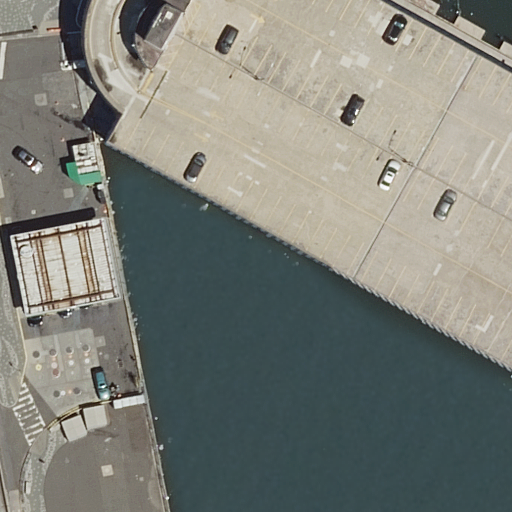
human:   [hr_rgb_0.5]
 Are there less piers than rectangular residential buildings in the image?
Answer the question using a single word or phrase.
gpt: no

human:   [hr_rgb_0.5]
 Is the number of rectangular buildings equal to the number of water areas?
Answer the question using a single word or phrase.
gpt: yes

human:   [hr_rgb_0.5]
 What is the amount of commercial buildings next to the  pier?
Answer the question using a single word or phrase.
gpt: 0

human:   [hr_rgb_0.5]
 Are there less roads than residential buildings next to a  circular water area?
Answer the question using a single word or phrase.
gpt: no

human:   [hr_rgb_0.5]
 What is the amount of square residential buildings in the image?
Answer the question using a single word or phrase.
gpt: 0

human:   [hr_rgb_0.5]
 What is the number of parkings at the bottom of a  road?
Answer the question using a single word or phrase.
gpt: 1

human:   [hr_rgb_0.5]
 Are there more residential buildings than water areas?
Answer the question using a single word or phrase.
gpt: no

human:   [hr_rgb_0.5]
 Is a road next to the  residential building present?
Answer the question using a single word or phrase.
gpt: yes

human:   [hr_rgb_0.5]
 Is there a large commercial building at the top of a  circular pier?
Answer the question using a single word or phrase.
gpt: no

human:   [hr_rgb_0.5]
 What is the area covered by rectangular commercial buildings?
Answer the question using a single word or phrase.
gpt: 0m2

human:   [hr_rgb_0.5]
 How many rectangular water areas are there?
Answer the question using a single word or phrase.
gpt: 0

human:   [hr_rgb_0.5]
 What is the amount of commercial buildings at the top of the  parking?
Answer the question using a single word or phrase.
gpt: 0

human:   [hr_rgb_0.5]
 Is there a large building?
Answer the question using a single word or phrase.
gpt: yes

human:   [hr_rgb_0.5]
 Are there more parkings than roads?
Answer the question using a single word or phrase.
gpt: no

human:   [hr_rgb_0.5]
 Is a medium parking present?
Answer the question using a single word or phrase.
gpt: no

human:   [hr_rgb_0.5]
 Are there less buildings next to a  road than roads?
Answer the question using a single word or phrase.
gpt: yes

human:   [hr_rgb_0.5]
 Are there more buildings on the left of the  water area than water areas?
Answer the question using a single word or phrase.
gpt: no

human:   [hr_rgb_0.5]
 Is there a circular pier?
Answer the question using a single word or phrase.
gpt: no

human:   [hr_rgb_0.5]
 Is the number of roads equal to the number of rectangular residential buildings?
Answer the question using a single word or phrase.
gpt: no

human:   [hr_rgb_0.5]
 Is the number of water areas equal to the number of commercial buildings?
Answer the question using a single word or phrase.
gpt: no

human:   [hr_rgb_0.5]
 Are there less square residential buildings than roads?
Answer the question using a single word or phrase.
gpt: yes

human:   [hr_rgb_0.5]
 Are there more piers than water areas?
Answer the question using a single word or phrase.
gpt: no

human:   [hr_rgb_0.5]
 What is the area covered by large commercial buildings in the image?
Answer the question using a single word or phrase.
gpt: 0m2

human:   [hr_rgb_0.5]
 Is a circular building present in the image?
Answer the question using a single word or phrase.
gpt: no

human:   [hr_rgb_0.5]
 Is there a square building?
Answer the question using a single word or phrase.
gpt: no

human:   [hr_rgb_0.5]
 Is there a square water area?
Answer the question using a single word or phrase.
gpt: no

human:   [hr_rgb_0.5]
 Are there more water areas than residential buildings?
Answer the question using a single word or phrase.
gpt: no

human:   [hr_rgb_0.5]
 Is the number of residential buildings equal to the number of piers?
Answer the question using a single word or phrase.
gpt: yes

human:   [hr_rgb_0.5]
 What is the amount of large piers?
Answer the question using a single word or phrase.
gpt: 0

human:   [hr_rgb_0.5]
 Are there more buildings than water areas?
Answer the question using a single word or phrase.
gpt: yes

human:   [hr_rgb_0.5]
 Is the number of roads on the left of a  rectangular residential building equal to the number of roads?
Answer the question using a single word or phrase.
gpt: no

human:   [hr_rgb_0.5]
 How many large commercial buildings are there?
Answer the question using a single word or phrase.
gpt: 0

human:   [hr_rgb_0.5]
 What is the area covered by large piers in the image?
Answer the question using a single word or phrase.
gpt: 0m2

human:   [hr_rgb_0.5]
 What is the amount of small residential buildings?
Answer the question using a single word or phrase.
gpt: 0

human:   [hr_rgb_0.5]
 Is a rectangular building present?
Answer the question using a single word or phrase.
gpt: yes

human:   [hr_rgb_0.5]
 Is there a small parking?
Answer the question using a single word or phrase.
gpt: no